Field crop: maize
Growth stage: 1
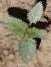
Species: datura